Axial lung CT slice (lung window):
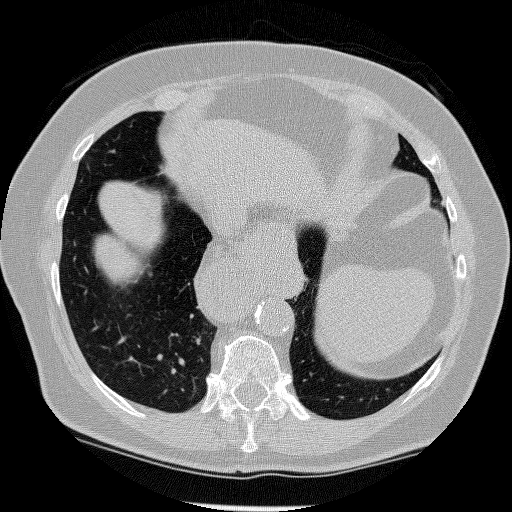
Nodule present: no